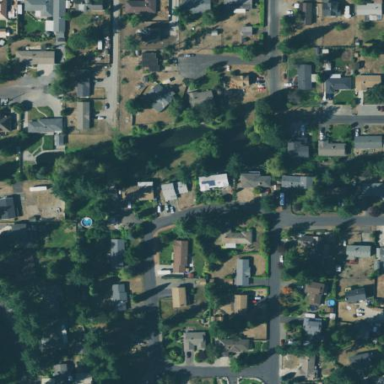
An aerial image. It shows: Residential area in rural setting.